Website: walmart
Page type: payment
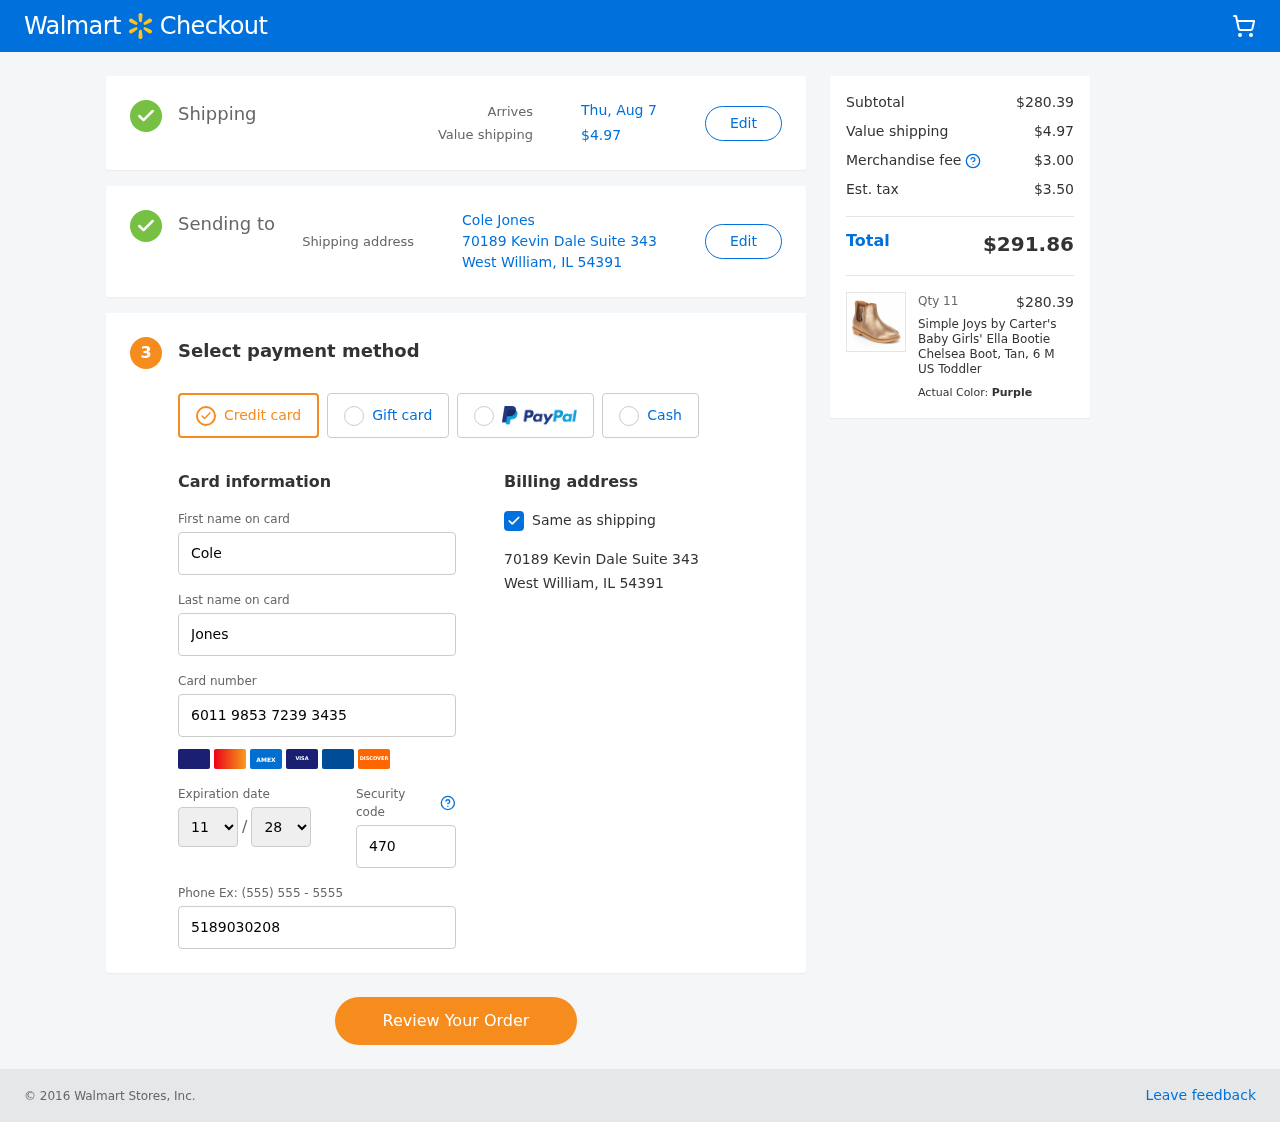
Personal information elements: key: PII_CARD_EXPIRY_MONTH
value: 11
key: PII_CARD_EXPIRY_YEAR
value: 28
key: PII_CITY_STATE_ZIP
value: West William, IL 54391
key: PII_FULLNAME
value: Cole Jones
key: PII_STREET
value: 70189 Kevin Dale Suite 343
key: PII_FIRSTNAME
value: Cole
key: PII_LASTNAME
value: Jones
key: PII_CARD_NUMBER
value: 6011 9853 7239 3435
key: PII_CARD_CVV
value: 470
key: PII_PHONE
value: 5189030208
Product elements: key: PRODUCT1_NAME
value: Simple Joys by Carter's Baby Girls' Ella Bootie Chelsea Boot, Tan, 6 M US Toddler
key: PRODUCT1_PRICE
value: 25.49
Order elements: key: ORDER_DELIVERY_DATE
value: Thu, Aug 7
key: ORDER_SHIPPING_COST
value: $4.97
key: ORDER_SUBTOTAL
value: $280.39
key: ORDER_MERCHANDISE_FEE
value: $3.00
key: ORDER_TAX
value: $3.50
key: ORDER_TOTAL
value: $291.86
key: ORDER_NUM_ITEMS
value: Qty 11